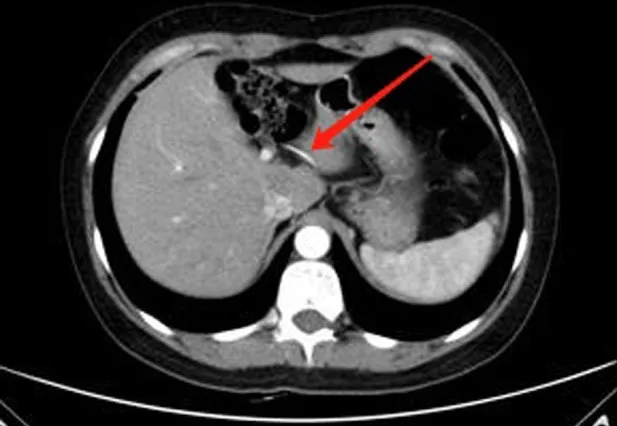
Computed tomography scan showing a hyperdense linear foreign body (red arrow) embedded in the liver.
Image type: radiology (ct)